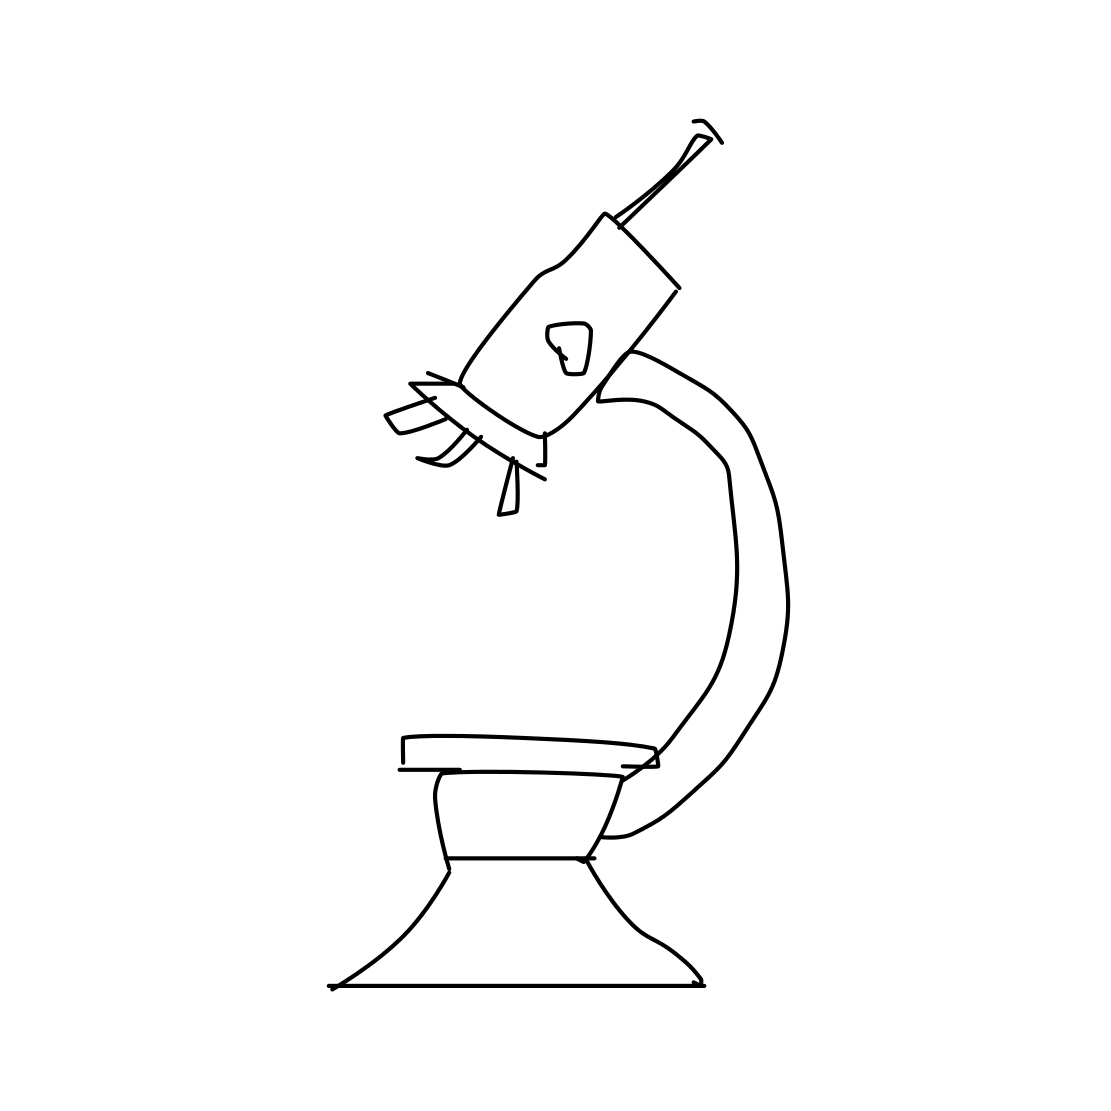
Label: microscope